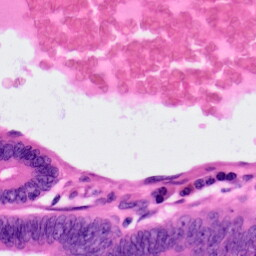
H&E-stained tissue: Colon